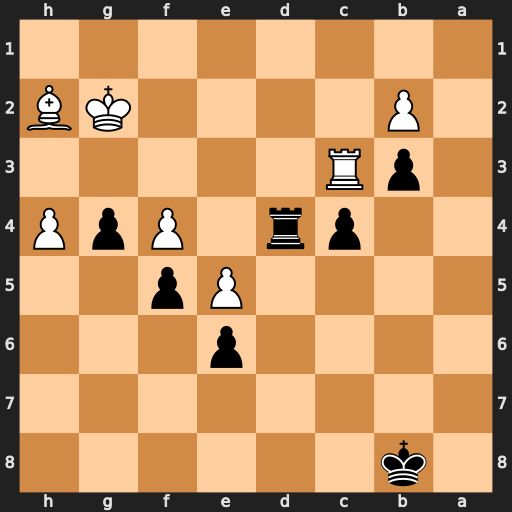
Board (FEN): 1k6/8/4p3/4Pp2/2pr1PpP/1pR5/1P4KB/8
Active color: b
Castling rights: -
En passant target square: -
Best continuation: Rd2+ Kh1 Rc2 Rxc4 Rxc4